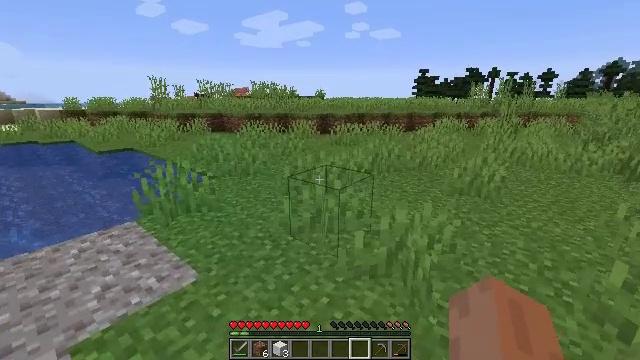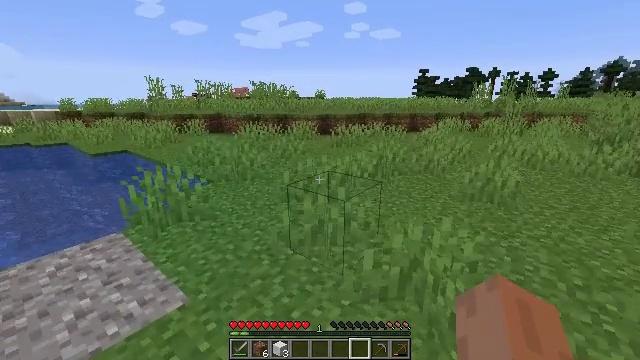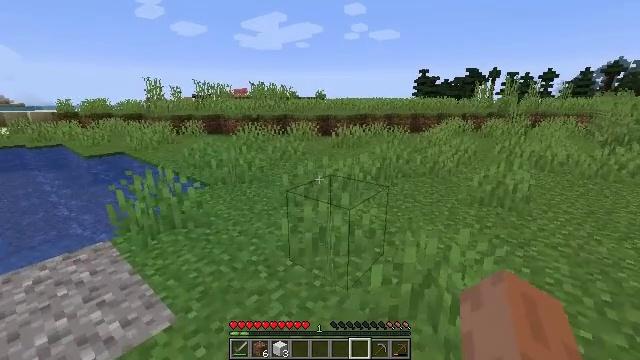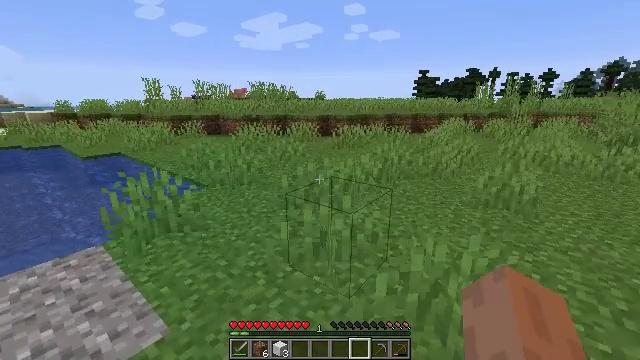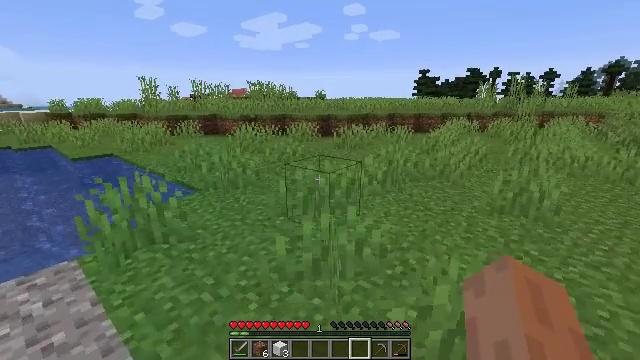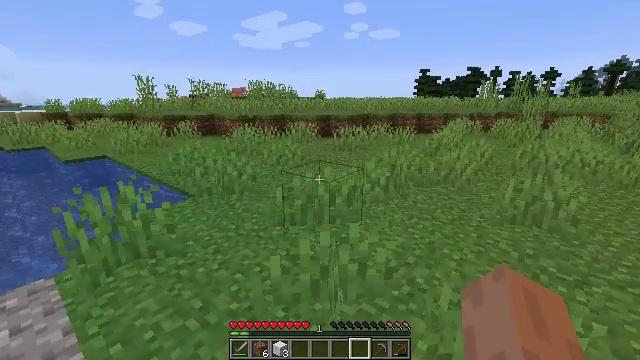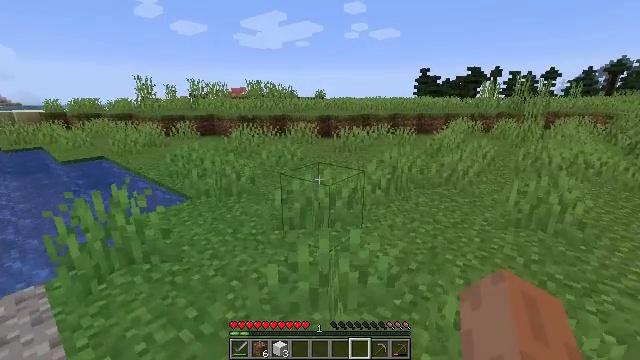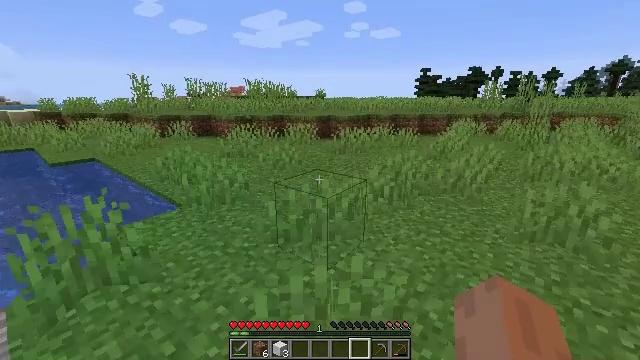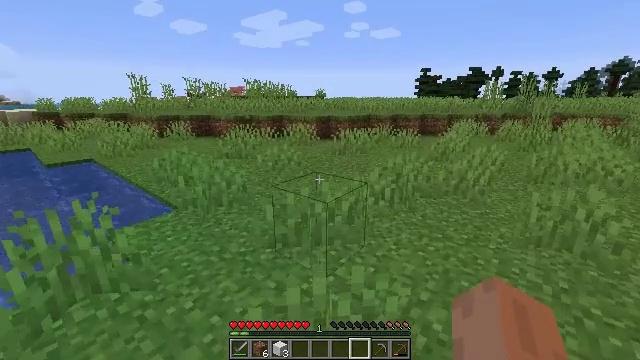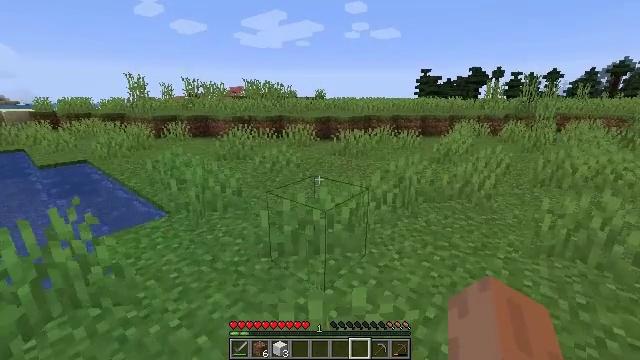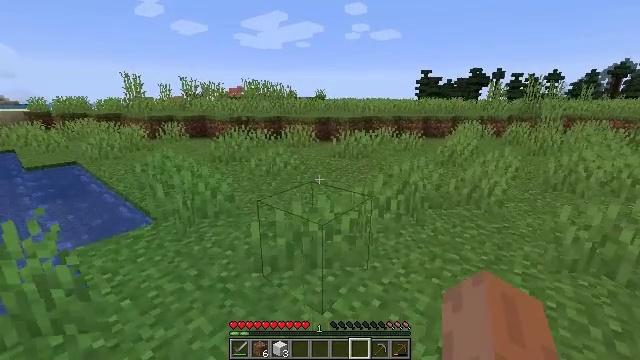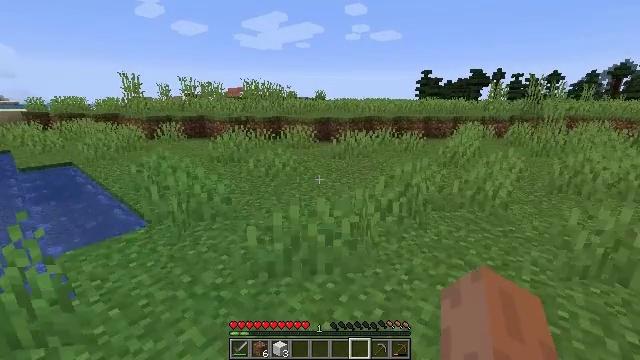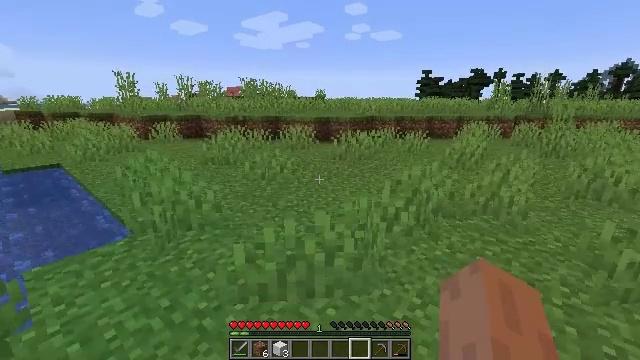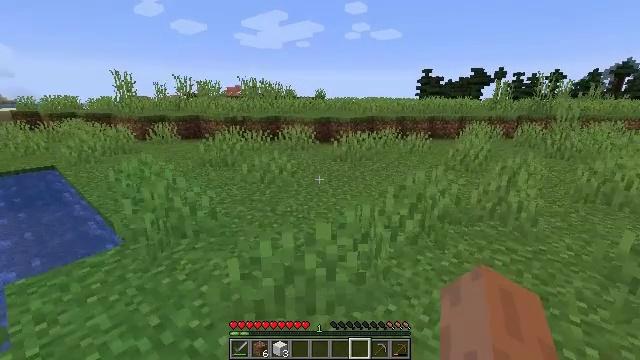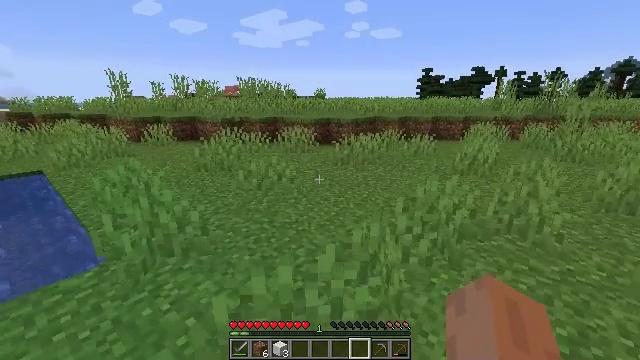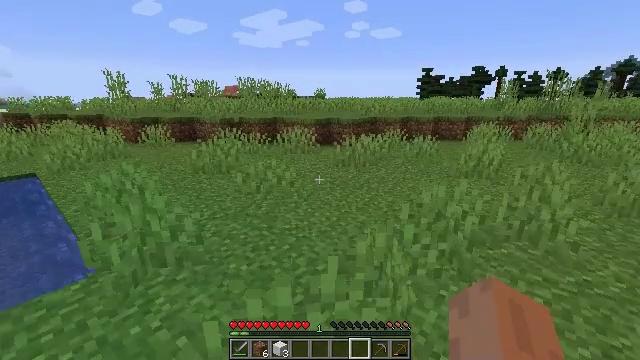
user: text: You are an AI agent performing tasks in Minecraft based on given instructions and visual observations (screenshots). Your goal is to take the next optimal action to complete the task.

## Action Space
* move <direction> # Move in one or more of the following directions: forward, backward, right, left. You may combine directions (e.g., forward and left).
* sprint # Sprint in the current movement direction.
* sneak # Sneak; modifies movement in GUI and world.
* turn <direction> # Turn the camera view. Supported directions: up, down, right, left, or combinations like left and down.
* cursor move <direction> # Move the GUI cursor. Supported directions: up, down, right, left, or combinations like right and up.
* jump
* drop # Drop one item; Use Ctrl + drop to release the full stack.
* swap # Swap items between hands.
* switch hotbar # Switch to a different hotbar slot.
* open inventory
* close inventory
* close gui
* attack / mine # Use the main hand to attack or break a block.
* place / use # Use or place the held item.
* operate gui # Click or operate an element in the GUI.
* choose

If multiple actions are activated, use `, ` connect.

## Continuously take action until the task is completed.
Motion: motion action
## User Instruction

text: Obtain cooked mutton by cooking raw mutton in a furnace.
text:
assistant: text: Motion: move forward
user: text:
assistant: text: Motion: move forward
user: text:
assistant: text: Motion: move forward
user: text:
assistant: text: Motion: move forward
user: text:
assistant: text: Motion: move forward
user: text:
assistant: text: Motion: move forward
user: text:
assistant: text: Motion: move forward
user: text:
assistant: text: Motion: move forward
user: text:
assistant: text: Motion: move forward
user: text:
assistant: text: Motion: move forward
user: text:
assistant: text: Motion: move forward
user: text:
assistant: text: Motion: move forward
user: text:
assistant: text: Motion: move forward
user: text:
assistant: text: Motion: move forward
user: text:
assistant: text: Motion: move forward
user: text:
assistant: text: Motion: move forward
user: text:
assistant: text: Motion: move forward
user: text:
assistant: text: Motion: move forward
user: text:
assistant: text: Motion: move forward
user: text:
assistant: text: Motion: move forward
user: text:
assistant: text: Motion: move forward
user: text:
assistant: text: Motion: move forward
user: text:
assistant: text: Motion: move forward
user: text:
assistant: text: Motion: move forward
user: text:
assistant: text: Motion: move forward
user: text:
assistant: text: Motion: move forward
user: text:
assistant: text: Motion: move forward
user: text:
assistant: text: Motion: move forward
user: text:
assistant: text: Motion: move forward
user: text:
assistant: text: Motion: move forward